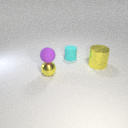
small yellow metal sphere below small purple rubber sphere